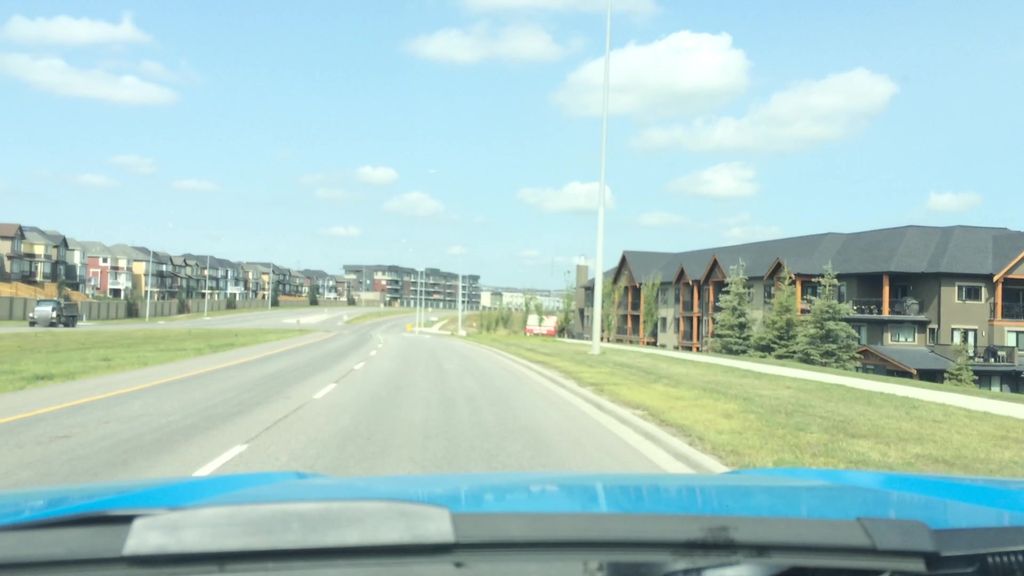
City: calgary